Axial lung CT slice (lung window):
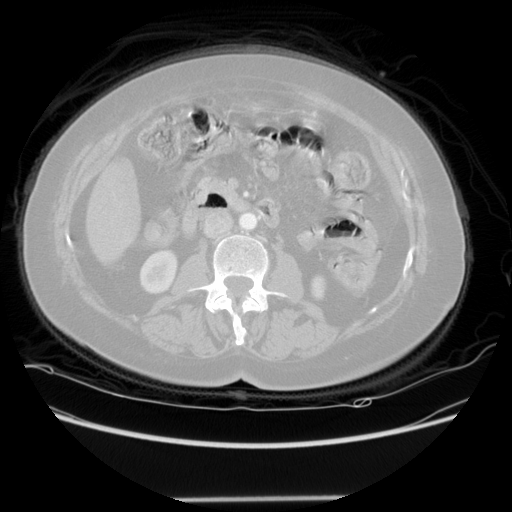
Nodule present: no